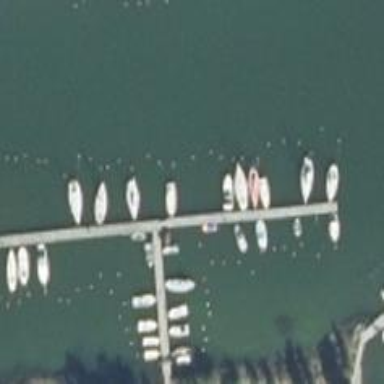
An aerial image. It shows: Man-made pier.